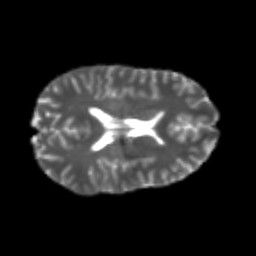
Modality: T2w
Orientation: axial
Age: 23
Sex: female
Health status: healthy
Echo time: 0.074 s